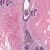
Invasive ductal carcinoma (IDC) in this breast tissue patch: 0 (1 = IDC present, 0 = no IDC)